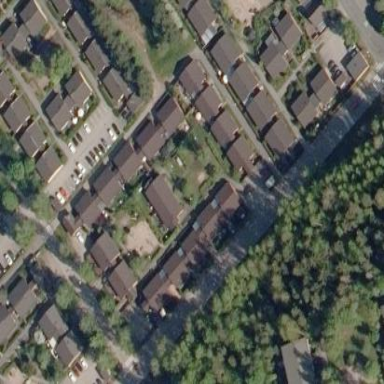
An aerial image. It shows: Residential terrace building.